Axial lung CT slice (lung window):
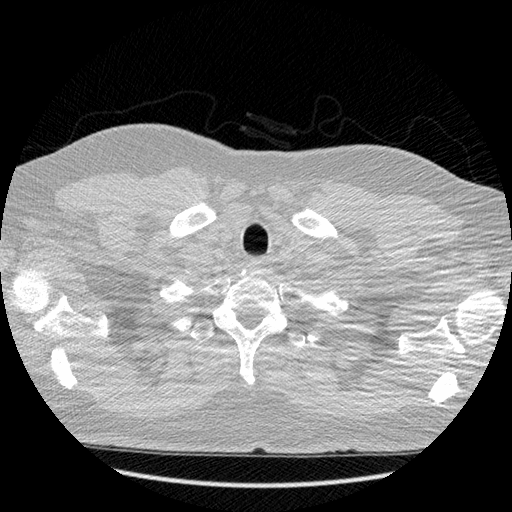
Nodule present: no